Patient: sex F, age 56
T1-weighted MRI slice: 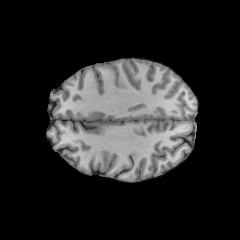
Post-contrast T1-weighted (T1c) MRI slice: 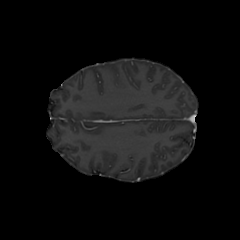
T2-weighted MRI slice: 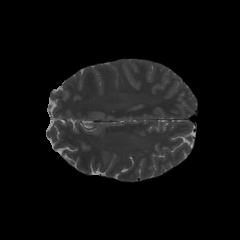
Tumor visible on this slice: no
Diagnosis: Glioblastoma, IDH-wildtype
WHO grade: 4